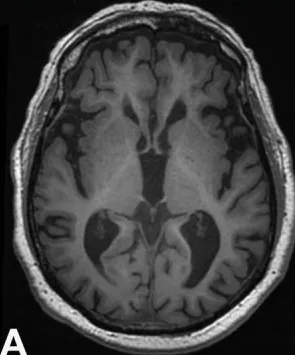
Brain magnetic resonance imaging (MRI) of the patient. T1-weighted axial image.
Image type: radiology (mri)